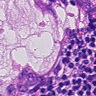
Metastatic tissue present: yes